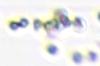
Label: Phaeocystis